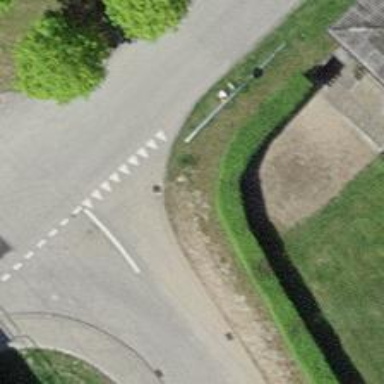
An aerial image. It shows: Hedge acting as barrier.